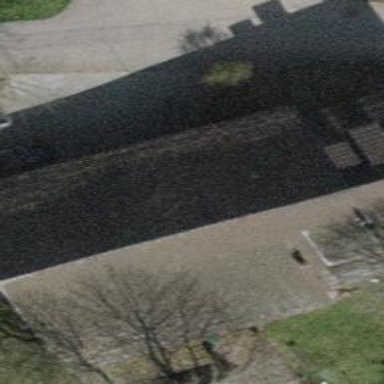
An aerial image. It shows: Gabled roof adorns the apartments building.